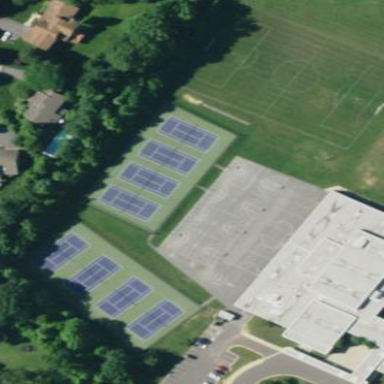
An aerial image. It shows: Tennis court on pitch designated for leisure land.